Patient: sex M, age 69
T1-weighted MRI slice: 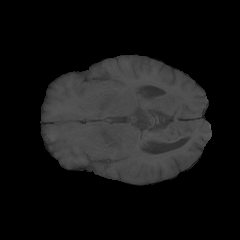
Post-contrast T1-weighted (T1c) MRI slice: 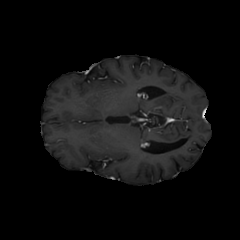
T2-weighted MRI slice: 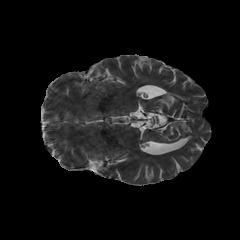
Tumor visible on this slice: no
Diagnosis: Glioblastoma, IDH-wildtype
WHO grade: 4